Question: I ma working on my Up Down control and it works fine, but today I noticed a strange problem with repeat buttons in control. Once I click on the +/- repeat buttons they get highlighted with blue border(thats fine) but the problem is that they remain highlighted even if I click on other buttons or controls on page.
Here is the screenshot -

and here is the xaml I am using -
'''
<!-- RepeatButton styles -->
<Style
x:Key="RepeatButtonPathStyle"
TargetType="Path">
<Setter
Property="Width"
Value="3" />
<Setter
Property="Height"
Value="3" />
<Setter
Property="MinWidth"
Value="3" />
<Setter
Property="MinHeight"
Value="3" />
<Setter
Property="HorizontalAlignment"
Value="Center" />
<Setter
Property="VerticalAlignment"
Value="Center" />
<Setter
Property="Stretch"
Value="None" />
<Setter
Property="StrokeThickness"
Value="1" />
<Setter
Property="Stroke"
Value="{Binding RelativeSource={RelativeSource AncestorType=RepeatButton},
Path=Foreground}" />
</Style>
<DataTemplate
x:Key="IncreaseGlyph">
<Path
Data="M0,1.5 H3 M1.5,0 V3"
Style="{StaticResource RepeatButtonPathStyle}" />
</DataTemplate>
<DataTemplate
x:Key="DecreaseGlyph">
<Path
Data="M0,1.5 H3"
Style="{StaticResource RepeatButtonPathStyle}" />
</DataTemplate>
'''
and
'''
<Grid
Grid.Column="1">
<Grid.RowDefinitions>
<RowDefinition
Height="*" />
<RowDefinition
Height="*" />
</Grid.RowDefinitions>
<Button
Grid.Row="0"
Grid.RowSpan="2"
IsHitTestVisible="True"
IsTabStop="False">
<Button.Template>
<ControlTemplate
TargetType="Button">
<Grid
Background="Transparent" />
</ControlTemplate>
</Button.Template>
</Button>
<RepeatButton
Grid.Row="0"
HorizontalContentAlignment="Center"
Command="{Binding RelativeSource={RelativeSource TemplatedParent},
Path=IncreaseCommand}"
ContentTemplate="{StaticResource IncreaseGlyph}"
ToolTip="{Binding RelativeSource={RelativeSource TemplatedParent},
Path=IncreaseButtonToolTip}"
ToolTipService.BetweenShowDelay="1000"
ToolTipService.InitialShowDelay="1000"
ToolTipService.IsEnabled="{Binding RelativeSource={RelativeSource TemplatedParent},
Path=ShowUpDownButtonToolTip}">
</RepeatButton>
<RepeatButton
Grid.Row="1"
HorizontalContentAlignment="Center"
Command="{Binding RelativeSource={RelativeSource TemplatedParent},
Path=DecreaseCommand}"
ContentTemplate="{StaticResource DecreaseGlyph}"
ToolTip="{Binding RelativeSource={RelativeSource TemplatedParent},
Path=DecreaseButtonToolTip}"
ToolTipService.BetweenShowDelay="1000"
ToolTipService.InitialShowDelay="1000"
ToolTipService.IsEnabled="{Binding RelativeSource={RelativeSource TemplatedParent},
Path=ShowUpDownButtonToolTip}">
</RepeatButton>
</Grid>
'''
Any pointers?
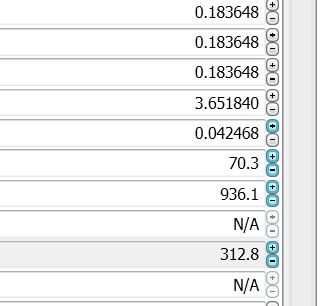
Answer: Only solution I have found to solve this issue is to set 'Focusable="False"' on RepeatButton.